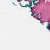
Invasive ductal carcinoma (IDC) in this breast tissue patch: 0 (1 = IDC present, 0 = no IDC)